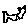
Label: cat